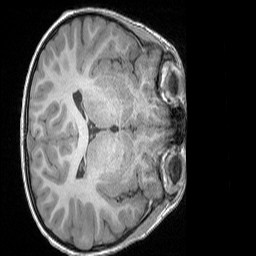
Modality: T1w
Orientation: axial
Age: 7
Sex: male
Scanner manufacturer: siemens
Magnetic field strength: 3 T
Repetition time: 1.65 s
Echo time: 0.00203 s